Question: I'm trying to order my records by different columns, not just one. I can order my records using ORDER BY, but what if I want to order some data in a table sorting them by different columns?
For example, I've got a table with 'AGE', 'MONEY' and 'NAME' columns.
- When I click on AGE, I want to do 'SELECT * FROM table ORDER BY age DESC/ASC'- When I click on 'MONEY', I want to do 'SELECT * FROM table ORDER BY money DESC/ASC'- Finally if I want to order by 'NAME', I want to do 'SELECT * FROM table ORDER BY name DESC/ASC'
The result should be something similar to this:

I looked for CASE but I didn't find what I need, but I think that I have to you use something like the switch statement. Does this exists in SQL? I could do this with PHP too, but I can't understand how.
Thanks!
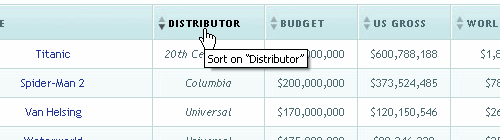
Answer: You have two basic options: you can order in the db or you can order in the front end. If you are paging your data, you want to do it in the db but if it is only a few rows, you could do it either place. Remember, .
To sort in the front end, please consult the documentation for the programming frameworks you are using.
To sort in the back-end, you need to send a new db query every time you want a different sort. This makes sense since you may not have all the rows retrieved you want to display. So from your question you understand the SQL, so you just need to send it on each click. Again, consult the documentation of the programming frameworks you are using for help in making that happen.